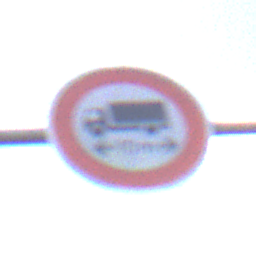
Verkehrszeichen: TatsaechlicheLaenge
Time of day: MorningAfternoon
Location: Outdoor (Nature)
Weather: PartlyCloudy
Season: NotSpecified
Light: Natural